Question: I created VM using the following syntax
docker-machine_linux-amd64 create -d azure --azure-subscription-id="" --azure-subscription-cert="mycert.pem" machine-name
When i try to get info regarding the Docker that's hosted on Azure using the following syntax , i get bad certificate error, not sure what's wrong. I have been using the certificate for quite sometime , never had any issues.

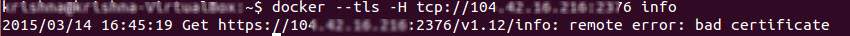
Answer: Not a full solution but hope it will help ...
I had the same probleme when I created my 2nd azure docker VM. The 1st one worked just fine.
I compared the home directory of the two machines and realized there was no .docker directory in the "non working" VM.
On my "working" VM, this directory have a bunch of files in it :
- ca-key.pem, ca.pem
- cert.pem
- client.csr
- extfile.cnf
- key.pem
- server-cert.pem, server-key.pem, server.csr
I copy-pasted the files and voila !
But not sure how I got the files in the first place, since I am not the one who created the 1st VM.
Both azure VMs were created using an ubuntu VM and access to both azure VMs was ok from this ubuntu VM. From MobXTerm, on my host laptop, however, access was ok only for the 1st azure VM and I got the "bad certificate" error for the 2nd azure VM.